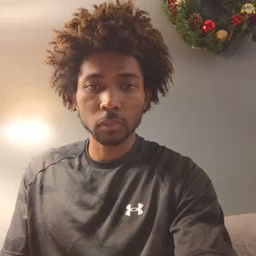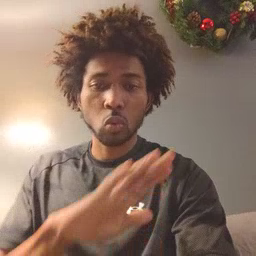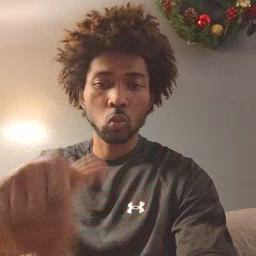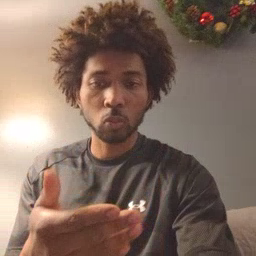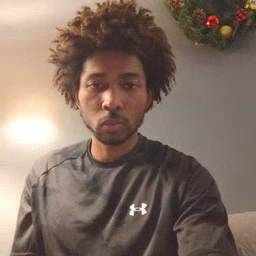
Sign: all